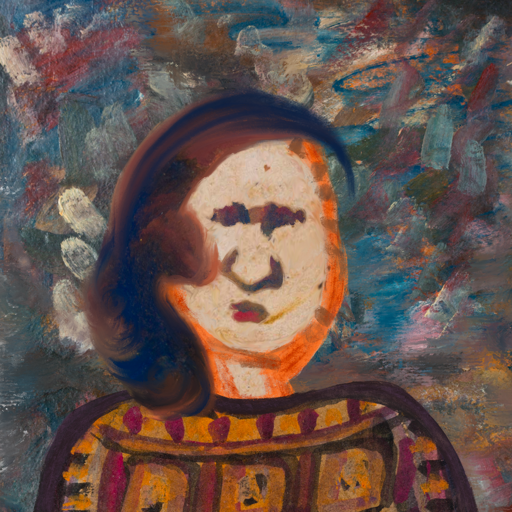
Background: Boggyland, Head And Neck Front: Rupkatha, Face Front: In_The_Sun, Bust: Doll, Hair Front: Mother_And_Son_Son, Head Accessory: Blank, Second Necklace: Blank, Necklace: Blank, Baby: Blank